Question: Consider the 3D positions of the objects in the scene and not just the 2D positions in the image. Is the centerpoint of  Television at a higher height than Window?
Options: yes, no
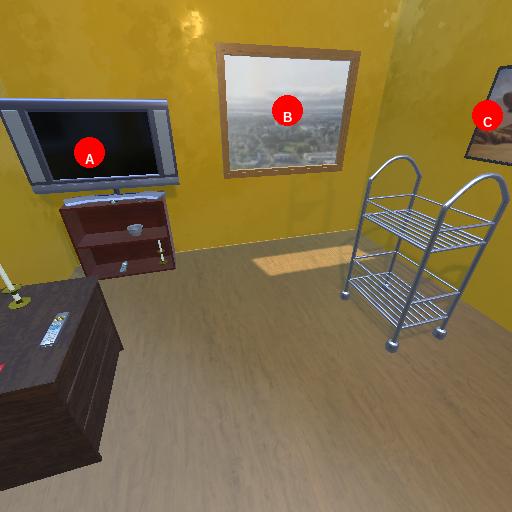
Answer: yes